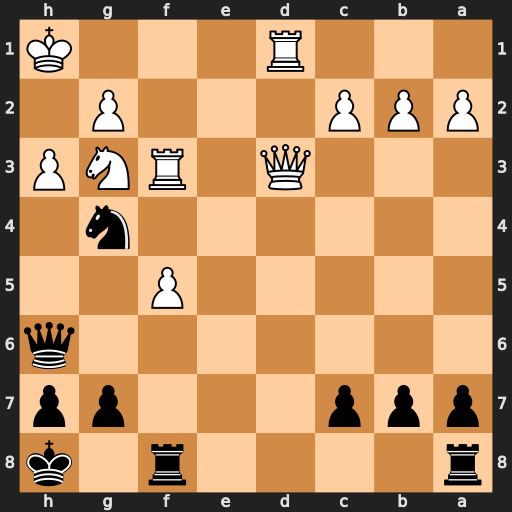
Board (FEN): r4r1k/ppp3pp/7q/5P2/6n1/3Q1RNP/PPP3P1/3R3K
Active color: b
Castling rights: -
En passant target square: -
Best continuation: Ne5 Qb3 Nxf3